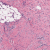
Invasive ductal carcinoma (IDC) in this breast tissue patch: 1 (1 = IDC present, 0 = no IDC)